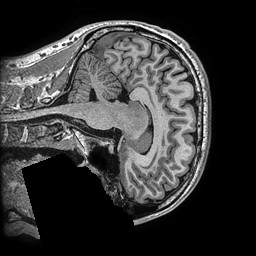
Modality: T1w
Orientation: sagittal
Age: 25
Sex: male
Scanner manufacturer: ge
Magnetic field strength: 3 T
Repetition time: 0.006952 s
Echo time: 0.00292 s